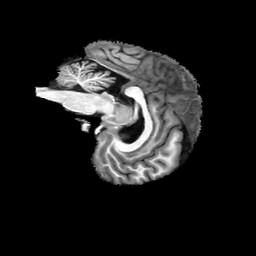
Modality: T1w
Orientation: sagittal
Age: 33
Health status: healthy
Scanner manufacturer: philips
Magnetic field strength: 3 T
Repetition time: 0.007822 s
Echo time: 0.003595 s